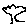
Label: tree